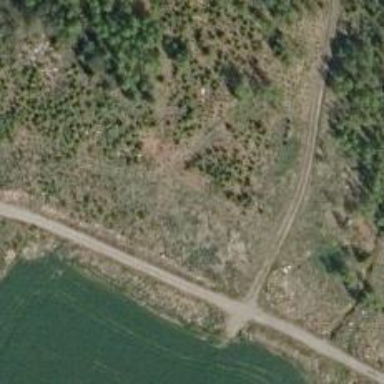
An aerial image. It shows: Nordic track road.